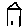
Label: house